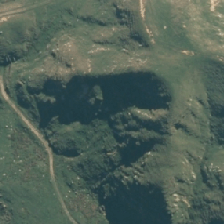
Land cover: broadleaved_indigenous_hardwood